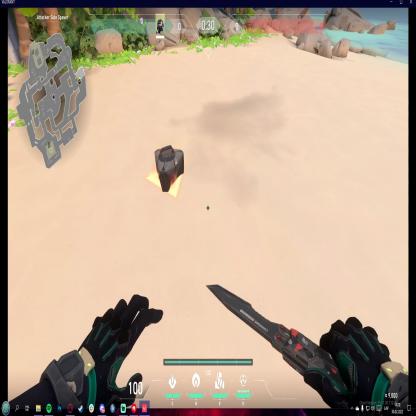
Label: dropped spike